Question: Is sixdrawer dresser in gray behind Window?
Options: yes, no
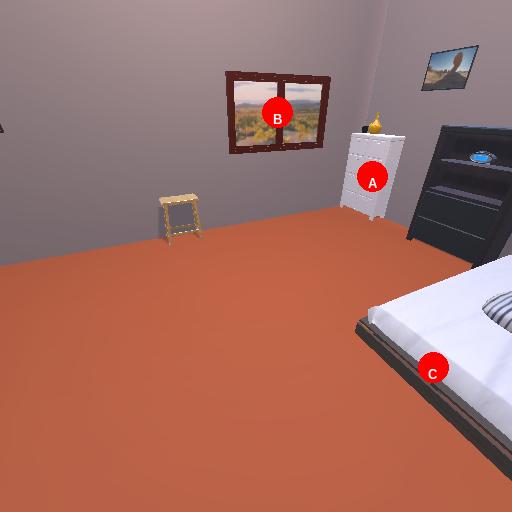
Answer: yes